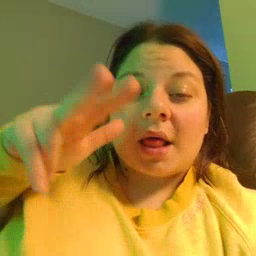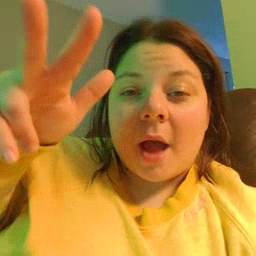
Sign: helicopter